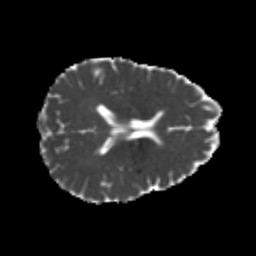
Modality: MD
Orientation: axial
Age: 25
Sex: female
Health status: healthy
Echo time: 0.074 s